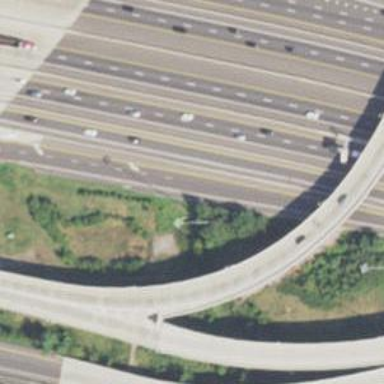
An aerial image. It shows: Asphalt motorway link.